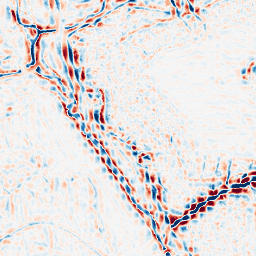
Category: wavelet
Decomposition family: wavelet_biorthogonal
Decomposition parameters: wavelet: bior4.4
level: 3
Upsampling method: sinc_blackman
Upsampling parameters: scale: 4
kernel_size: 8
Upsampling scale: 4